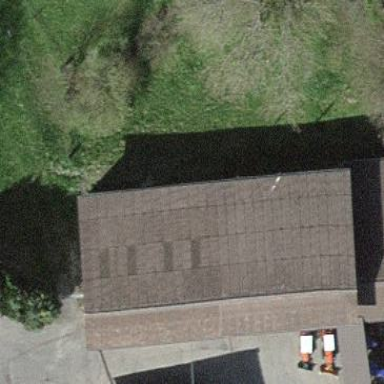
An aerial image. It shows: Shed.